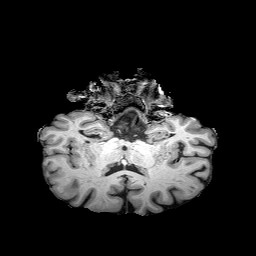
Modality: T1w
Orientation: sagittal
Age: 73
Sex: male
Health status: healthy